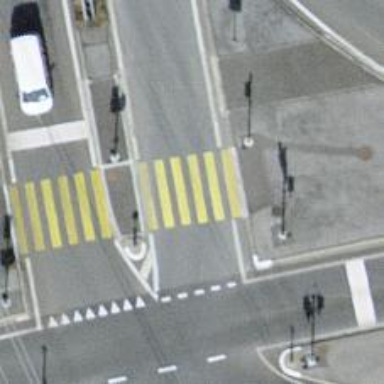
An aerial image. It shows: Marked crossing on the road.